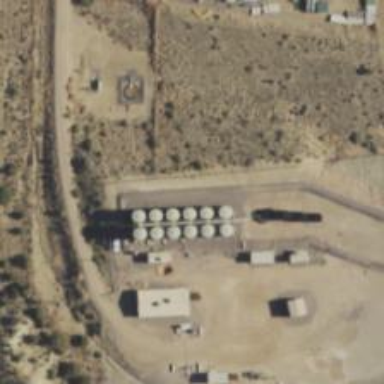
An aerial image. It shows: Storage tank that is man-made.